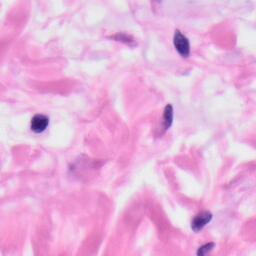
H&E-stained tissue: Skin